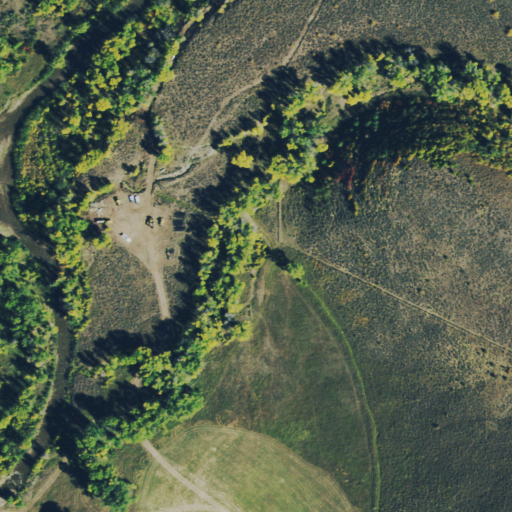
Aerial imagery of valley in Wyoming named Upper Big Gulch containing shrub, deciduous forest, pasture, woody wetlands, and herbaceous wetlands